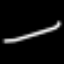
Label: line